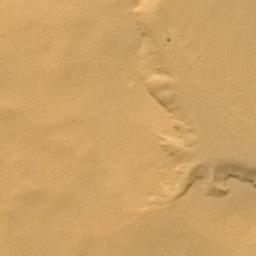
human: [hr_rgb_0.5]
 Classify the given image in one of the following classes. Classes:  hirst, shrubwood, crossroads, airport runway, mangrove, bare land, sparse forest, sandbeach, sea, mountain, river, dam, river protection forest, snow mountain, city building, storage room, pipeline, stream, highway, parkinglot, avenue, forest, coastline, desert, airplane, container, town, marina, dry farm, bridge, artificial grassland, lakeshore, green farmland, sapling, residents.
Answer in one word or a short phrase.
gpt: desert